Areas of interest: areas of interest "Zoo"
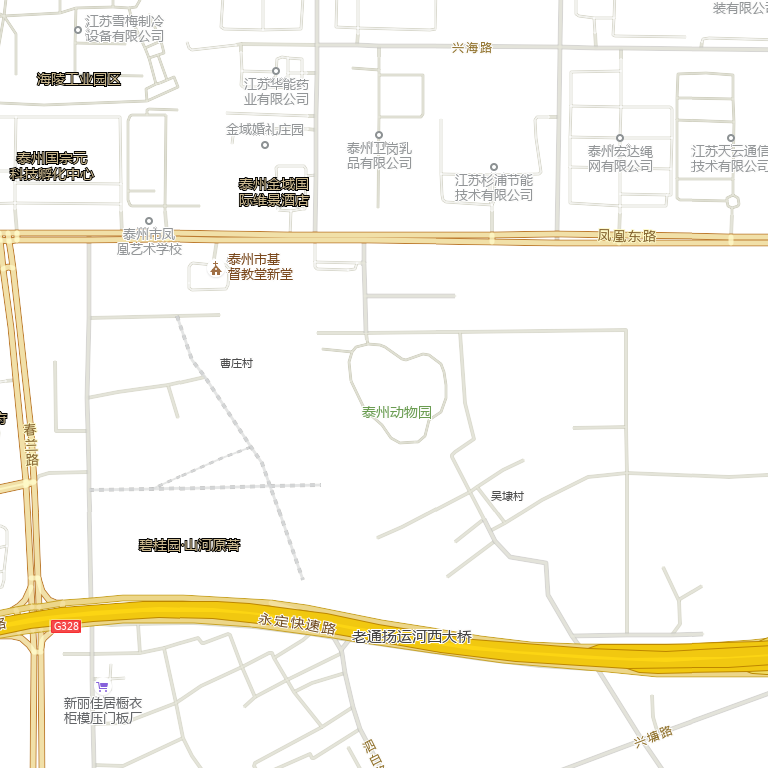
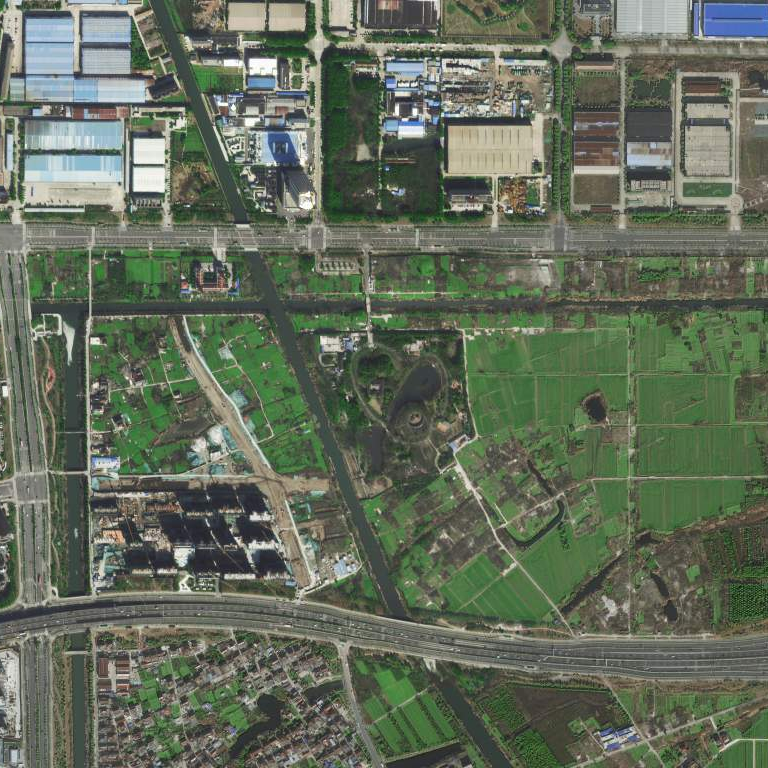